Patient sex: F
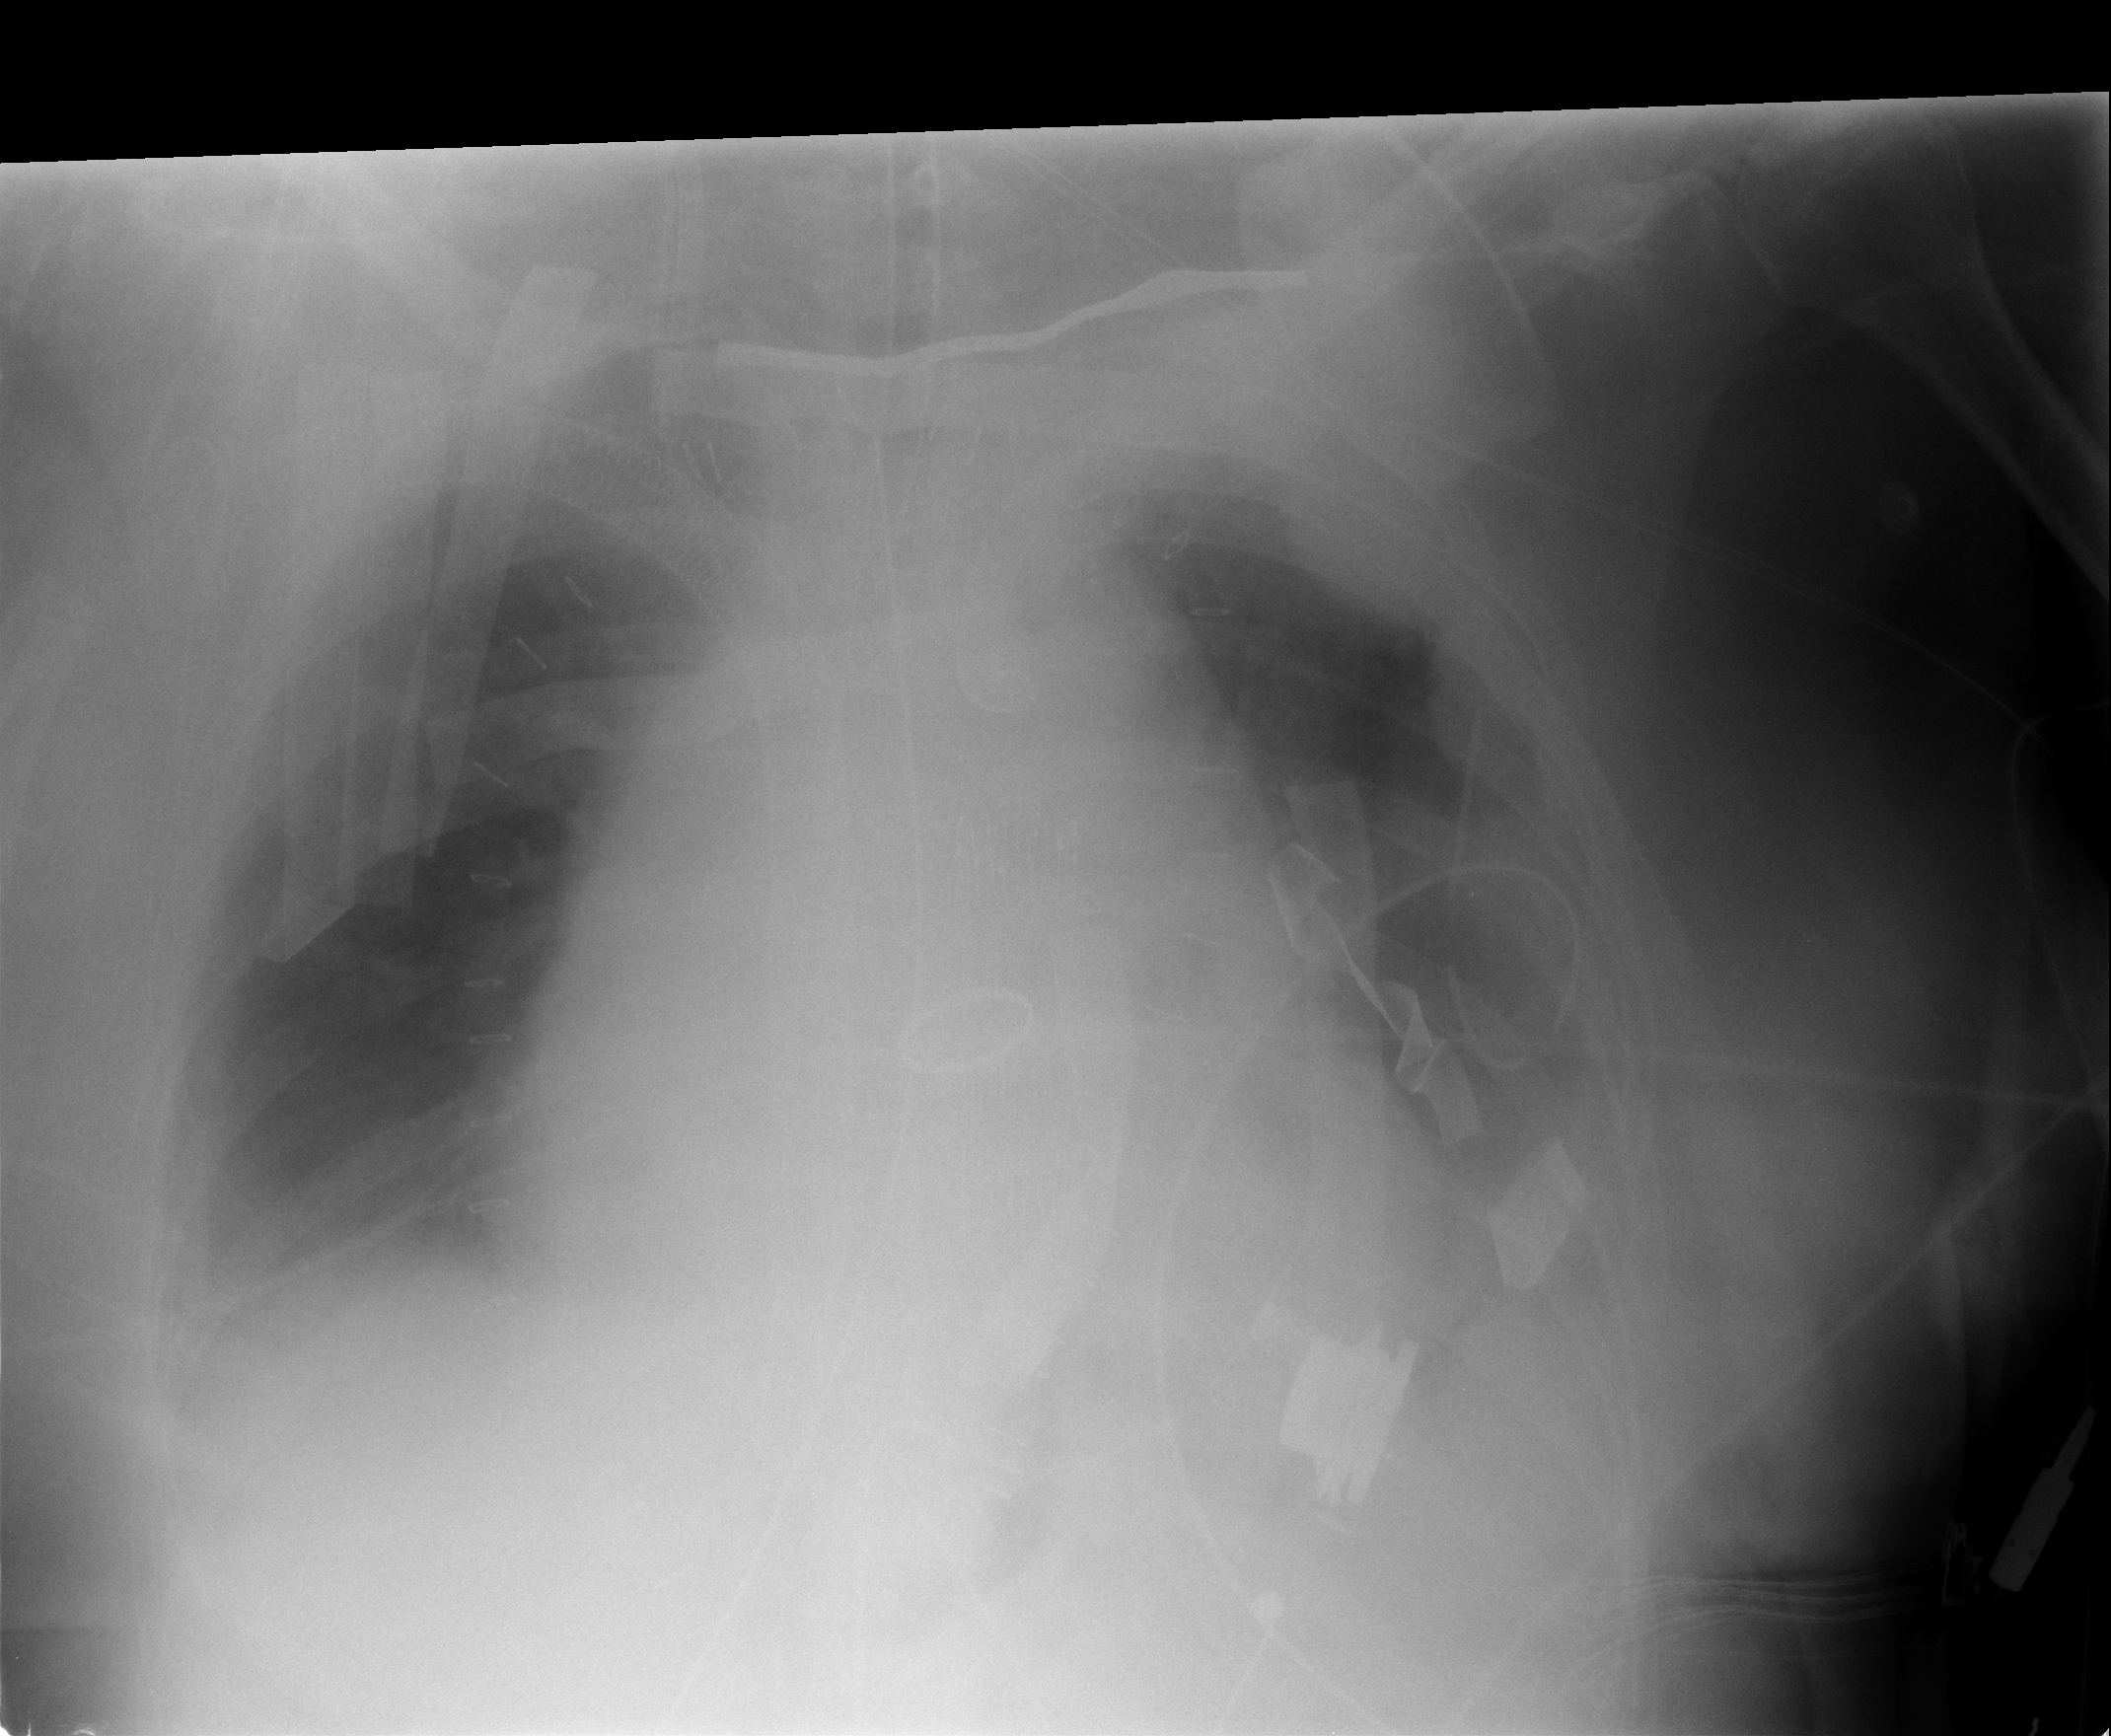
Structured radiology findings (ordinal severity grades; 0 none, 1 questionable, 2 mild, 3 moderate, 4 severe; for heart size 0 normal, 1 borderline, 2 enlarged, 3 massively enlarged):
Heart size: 3
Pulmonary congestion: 0
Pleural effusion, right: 2
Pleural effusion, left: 3
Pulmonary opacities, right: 0
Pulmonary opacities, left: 0
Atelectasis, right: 0
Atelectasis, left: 3